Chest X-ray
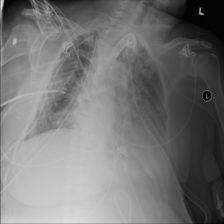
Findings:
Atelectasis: negative
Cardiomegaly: negative
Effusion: negative
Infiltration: positive
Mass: negative
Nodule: negative
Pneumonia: negative
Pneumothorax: negative
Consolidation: negative
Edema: negative
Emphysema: negative
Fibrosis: negative
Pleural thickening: negative
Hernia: negative